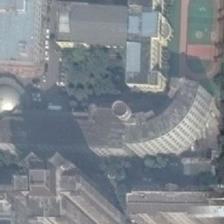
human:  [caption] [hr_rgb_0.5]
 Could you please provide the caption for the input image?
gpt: a curved building and a t-shaped building are next to the football field .

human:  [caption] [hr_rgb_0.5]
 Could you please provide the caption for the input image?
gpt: a small football field and a fan-shaped tall building beside .

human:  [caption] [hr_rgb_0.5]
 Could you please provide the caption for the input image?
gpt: some large buildings are next to a playground .

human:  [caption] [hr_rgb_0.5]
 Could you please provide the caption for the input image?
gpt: a playground is semisurrounded by some large buildings .

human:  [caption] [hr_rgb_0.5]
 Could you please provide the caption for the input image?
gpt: a playground is surrounded by many trees and tall buildings .